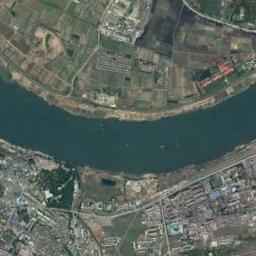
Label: river